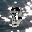
Label: 0